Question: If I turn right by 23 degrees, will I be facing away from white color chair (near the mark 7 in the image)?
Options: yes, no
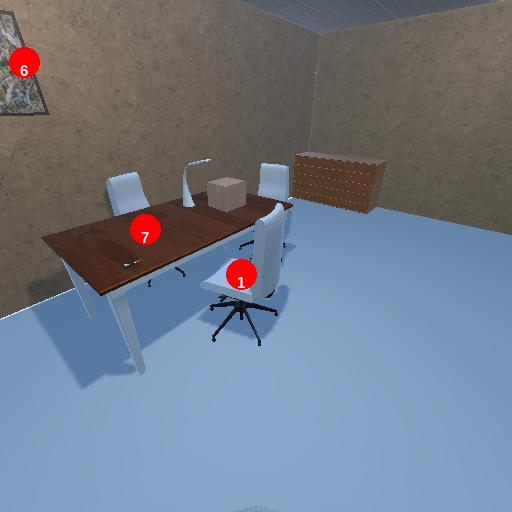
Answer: yes